Question: Is there a way you can think of that yo can avoid Google chrome built in text are adjustment.
See how ugly it looks:

:)
I know why it's there and I find it a very useful feature but in some design-oriented pages, you might want to remove it.
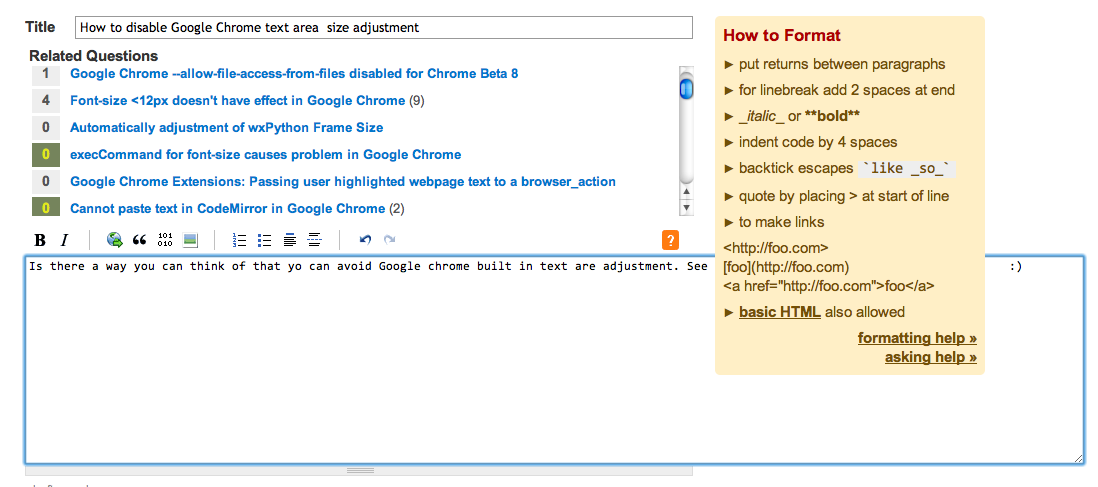
Answer: It's in Safari too.
You can disable it <URL>:
'''
textarea {
resize: none;
}
'''